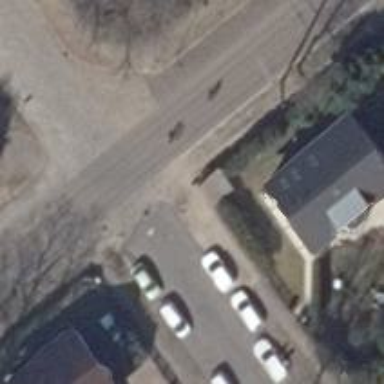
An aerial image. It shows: Unmarked crossing on the road.